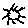
Label: sun